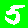
Digit: 5